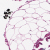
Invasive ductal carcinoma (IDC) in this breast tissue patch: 0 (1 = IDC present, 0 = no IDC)